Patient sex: M
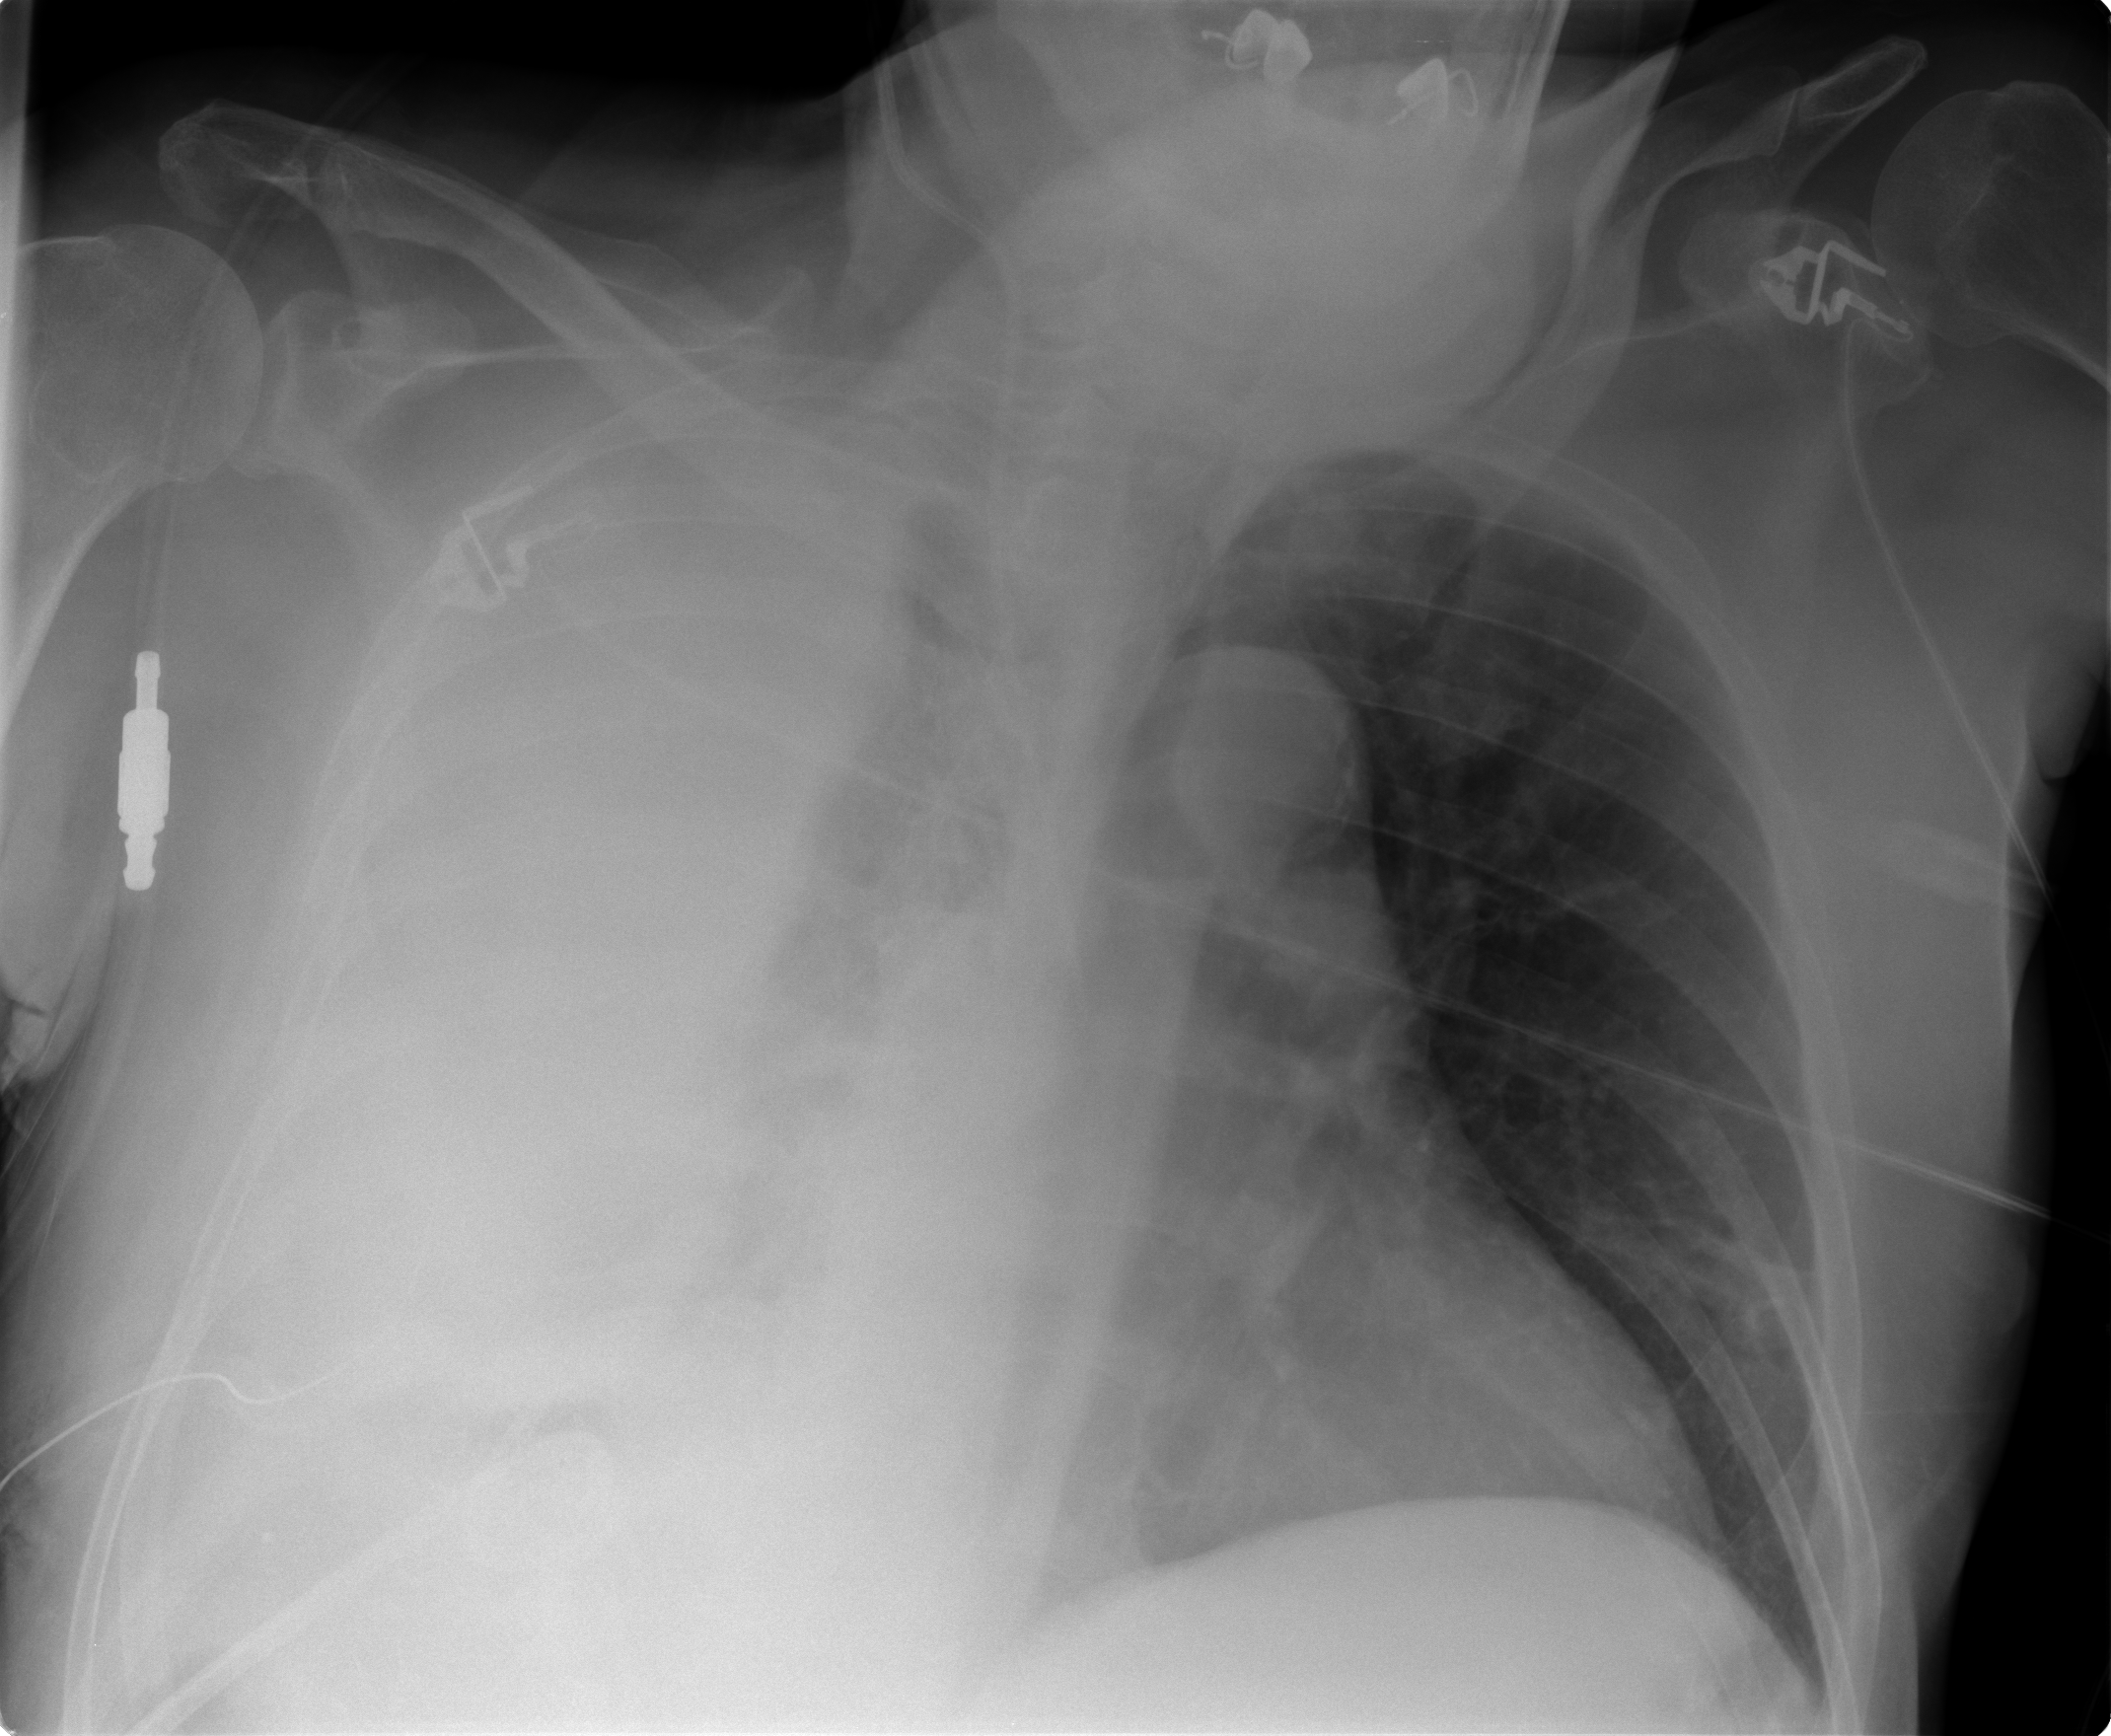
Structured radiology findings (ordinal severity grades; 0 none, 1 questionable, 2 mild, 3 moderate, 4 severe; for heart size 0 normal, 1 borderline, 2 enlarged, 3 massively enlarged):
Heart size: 1
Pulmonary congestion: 2
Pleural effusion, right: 4
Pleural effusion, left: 0
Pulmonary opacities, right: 0
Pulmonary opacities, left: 0
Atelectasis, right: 2
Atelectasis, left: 2